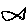
Label: fish